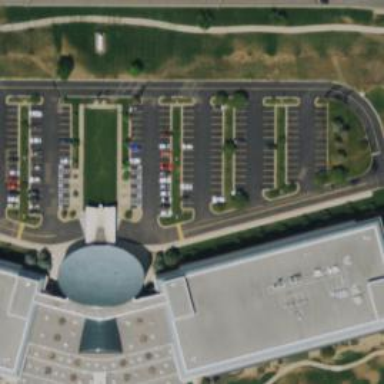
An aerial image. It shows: Parking space.